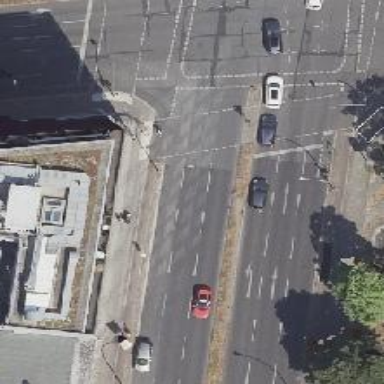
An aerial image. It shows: Crossing with traffic signals.